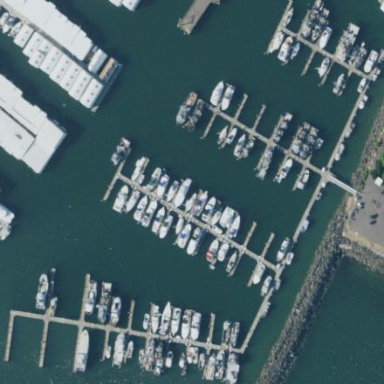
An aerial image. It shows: Man-made pier.